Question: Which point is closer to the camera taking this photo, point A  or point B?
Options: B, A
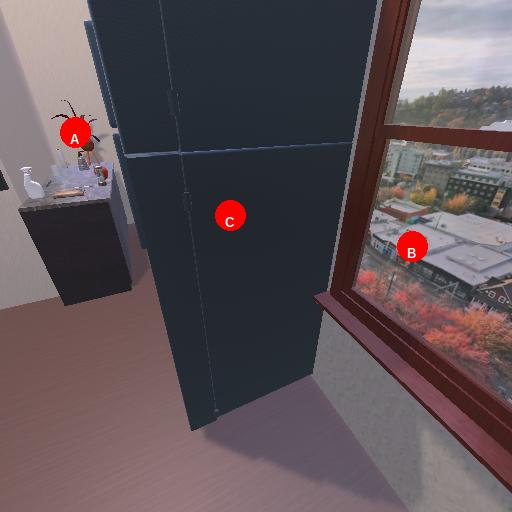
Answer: B